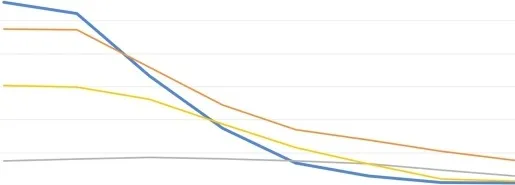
Clinical course and treatment of COVID-19 and rhabdomyolysis.
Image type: chart (chart)